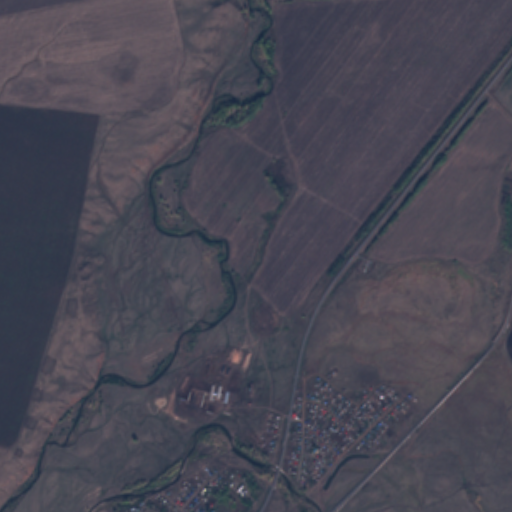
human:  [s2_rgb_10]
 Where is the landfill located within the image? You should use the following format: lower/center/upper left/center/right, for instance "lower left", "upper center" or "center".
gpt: The landfill is located in the center of the image.
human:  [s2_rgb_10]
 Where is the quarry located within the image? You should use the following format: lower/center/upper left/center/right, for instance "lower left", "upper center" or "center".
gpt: The quarry is located in the center right of the image.
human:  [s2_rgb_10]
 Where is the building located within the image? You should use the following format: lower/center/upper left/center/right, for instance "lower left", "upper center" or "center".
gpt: There is no building in the image.